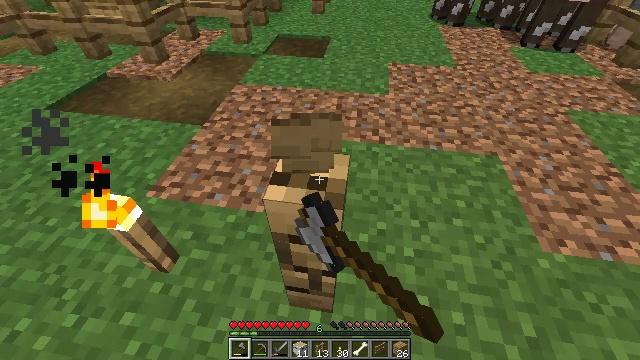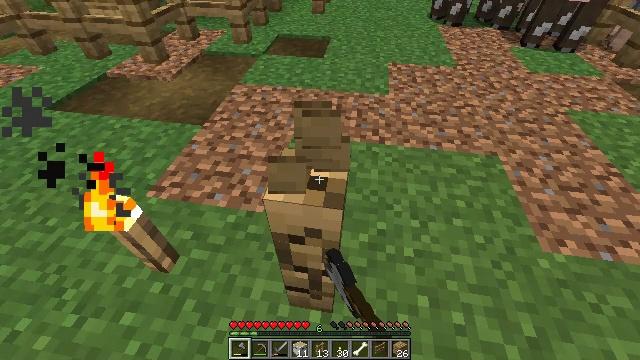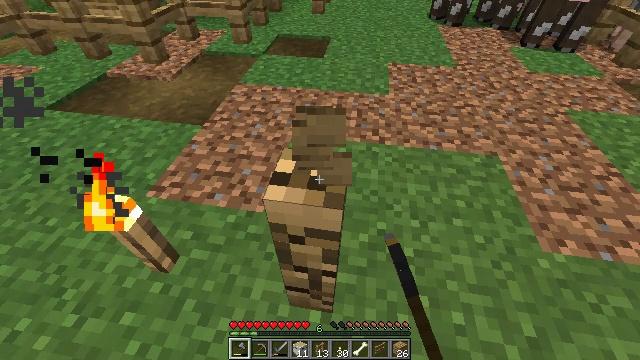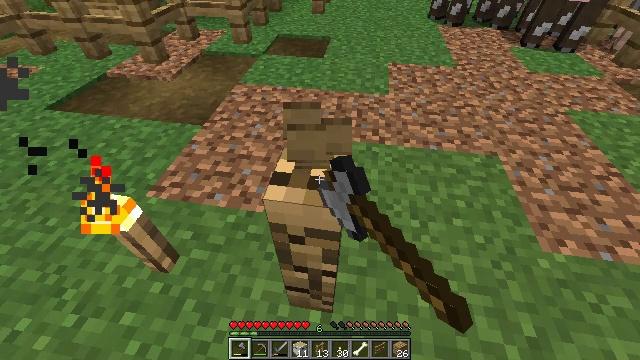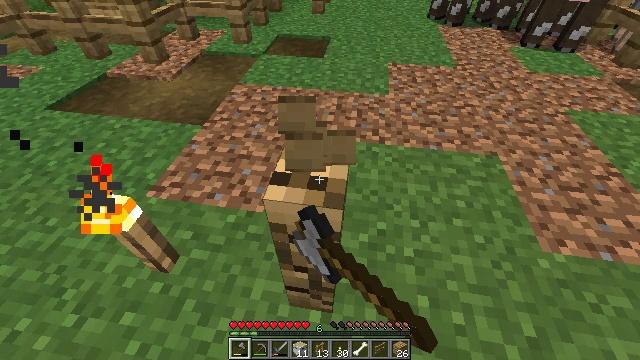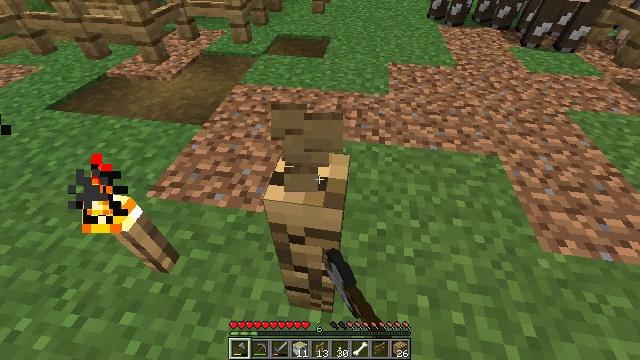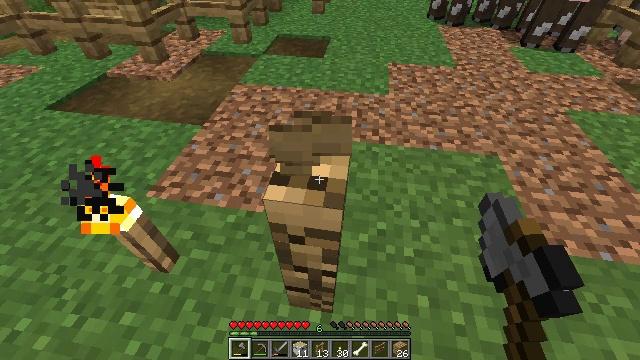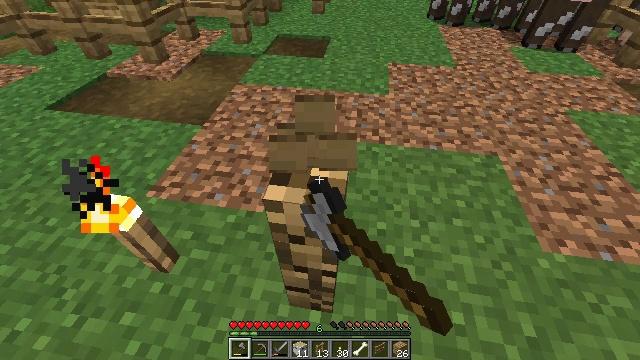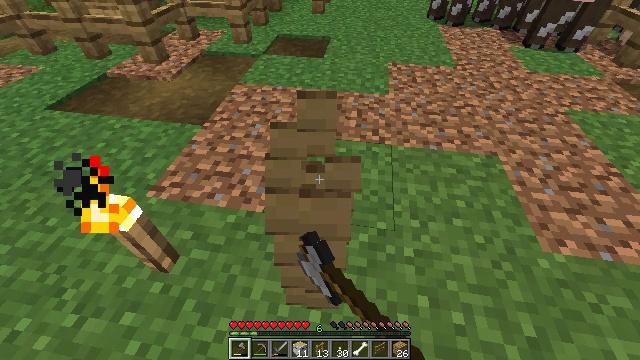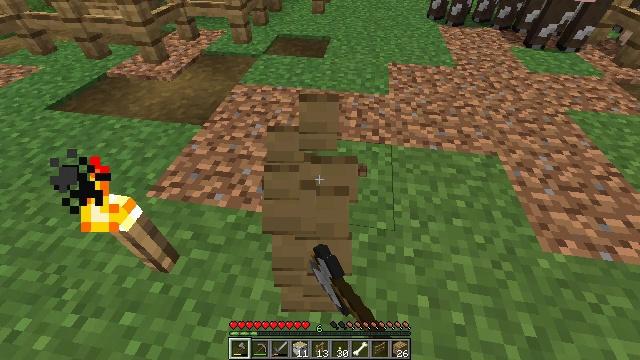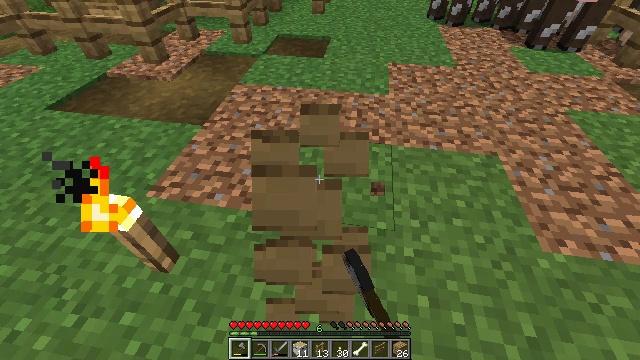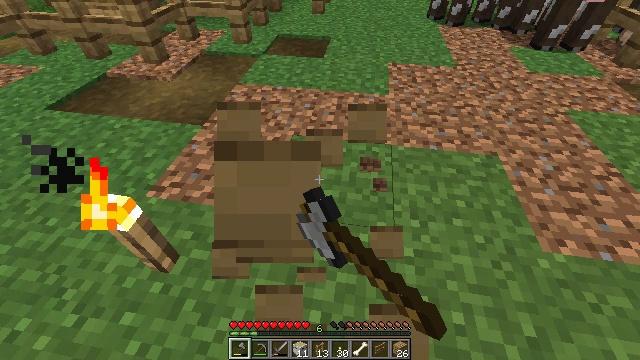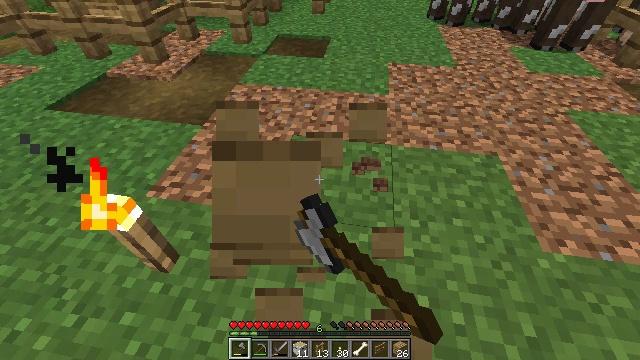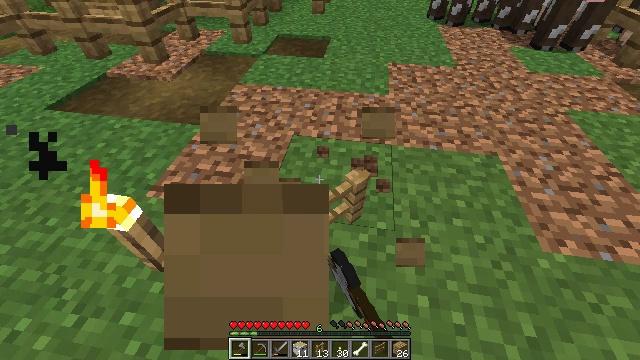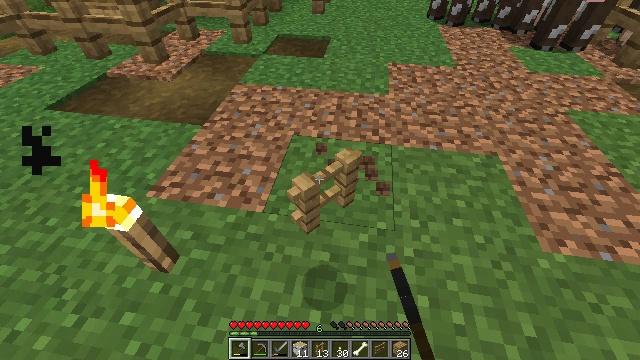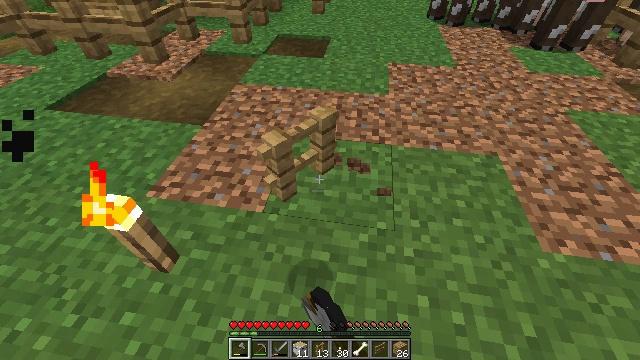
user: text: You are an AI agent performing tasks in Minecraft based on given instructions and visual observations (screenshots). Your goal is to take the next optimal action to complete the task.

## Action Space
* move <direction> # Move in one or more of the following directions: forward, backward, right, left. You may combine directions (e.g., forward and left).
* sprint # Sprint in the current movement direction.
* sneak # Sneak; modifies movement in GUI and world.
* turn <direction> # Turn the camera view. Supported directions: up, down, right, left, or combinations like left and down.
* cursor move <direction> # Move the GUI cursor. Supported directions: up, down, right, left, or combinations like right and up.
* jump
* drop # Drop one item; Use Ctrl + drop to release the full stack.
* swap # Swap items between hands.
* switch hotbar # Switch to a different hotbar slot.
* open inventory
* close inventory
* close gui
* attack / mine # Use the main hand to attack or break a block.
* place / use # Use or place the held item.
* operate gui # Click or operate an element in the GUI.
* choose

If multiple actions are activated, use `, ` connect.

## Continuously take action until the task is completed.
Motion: motion action
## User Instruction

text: Gather the oak fence pieces.
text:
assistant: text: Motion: attack / mine
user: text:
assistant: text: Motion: attack / mine
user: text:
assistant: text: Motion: attack / mine
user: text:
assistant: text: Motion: attack / mine
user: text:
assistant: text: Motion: attack / mine
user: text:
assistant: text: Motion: attack / mine
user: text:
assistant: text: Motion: attack / mine
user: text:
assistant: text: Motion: attack / mine
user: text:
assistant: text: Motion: attack / mine
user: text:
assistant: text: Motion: attack / mine
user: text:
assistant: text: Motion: attack / mine
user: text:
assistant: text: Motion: attack / mine
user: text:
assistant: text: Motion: attack / mine
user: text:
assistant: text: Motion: attack / mine
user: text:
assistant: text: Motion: no_op
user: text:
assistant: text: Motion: no_op
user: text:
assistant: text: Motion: no_op
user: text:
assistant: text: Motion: no_op
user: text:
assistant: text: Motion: no_op
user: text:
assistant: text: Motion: no_op
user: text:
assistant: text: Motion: move forward
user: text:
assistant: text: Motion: move forward
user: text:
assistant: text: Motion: move forward
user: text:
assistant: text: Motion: move forward
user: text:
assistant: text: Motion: move forward, turn left
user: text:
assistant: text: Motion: move forward
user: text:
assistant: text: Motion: move forward, turn left
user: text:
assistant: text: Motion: move forward, turn left and up
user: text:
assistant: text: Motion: move forward, turn left and up
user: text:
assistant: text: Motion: turn left